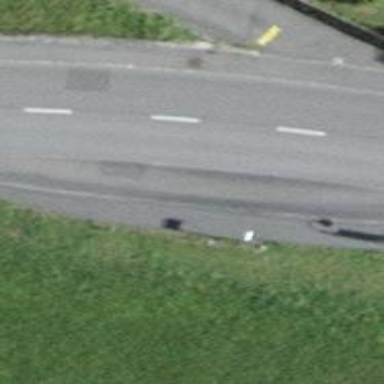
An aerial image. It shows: Bus stop with platform for public transport.